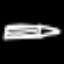
Label: pencil